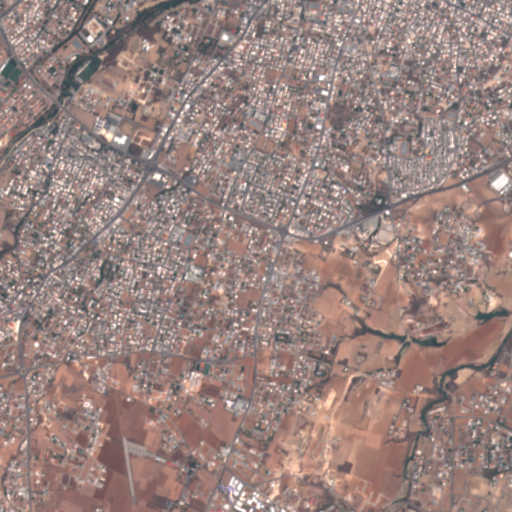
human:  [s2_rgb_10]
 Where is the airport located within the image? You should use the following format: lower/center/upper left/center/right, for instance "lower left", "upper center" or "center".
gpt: The airport is located in the lower left of the image.
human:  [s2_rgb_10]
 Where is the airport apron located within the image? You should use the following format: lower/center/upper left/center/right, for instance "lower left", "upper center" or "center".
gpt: The airport apron is located in the lower left of the image.
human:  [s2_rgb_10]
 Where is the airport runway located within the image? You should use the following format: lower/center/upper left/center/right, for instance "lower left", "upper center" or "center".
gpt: The airport runway is located in the lower left of the image.
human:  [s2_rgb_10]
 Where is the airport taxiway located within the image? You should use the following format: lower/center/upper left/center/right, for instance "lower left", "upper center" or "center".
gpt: The airport taxiway is located in the lower left of the image.
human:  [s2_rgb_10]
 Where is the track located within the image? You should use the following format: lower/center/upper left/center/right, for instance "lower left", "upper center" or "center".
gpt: The track is located in the upper right of the image.
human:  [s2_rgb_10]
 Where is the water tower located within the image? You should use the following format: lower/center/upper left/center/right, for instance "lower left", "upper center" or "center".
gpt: The water tower is located in the center right of the image.
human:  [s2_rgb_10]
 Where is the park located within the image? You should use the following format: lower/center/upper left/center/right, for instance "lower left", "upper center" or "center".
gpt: There is no park in the image.